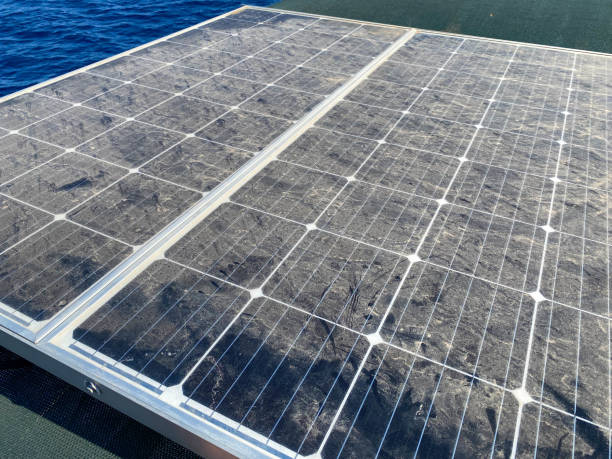
Label: Dusty